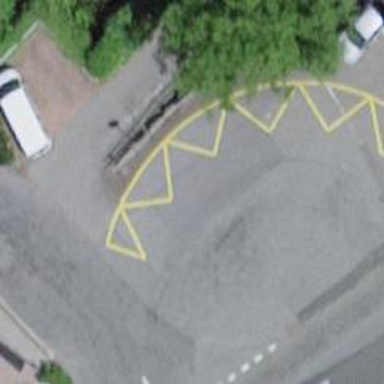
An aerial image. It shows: Public transport stop position.